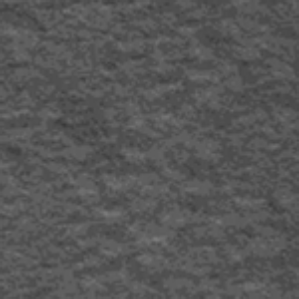
Label: frost